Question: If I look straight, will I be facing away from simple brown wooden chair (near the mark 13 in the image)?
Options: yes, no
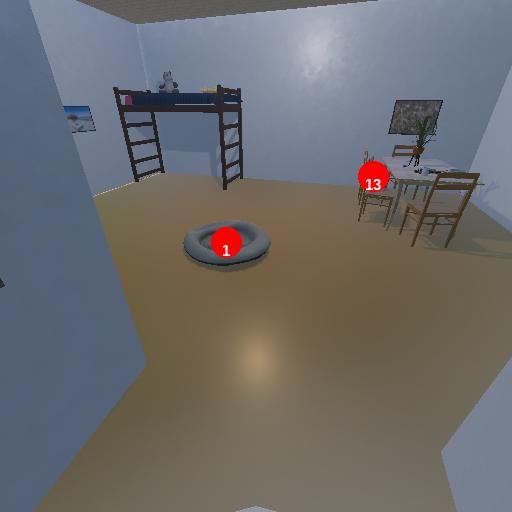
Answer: yes